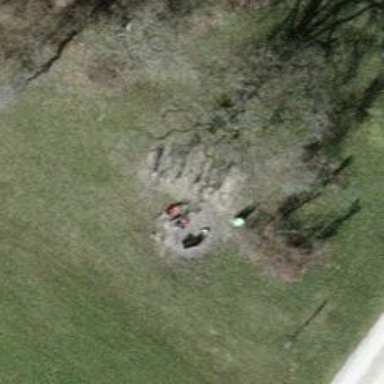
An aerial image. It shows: Picnic table located in leisure land area.